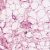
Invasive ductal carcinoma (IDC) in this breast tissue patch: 0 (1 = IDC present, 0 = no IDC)